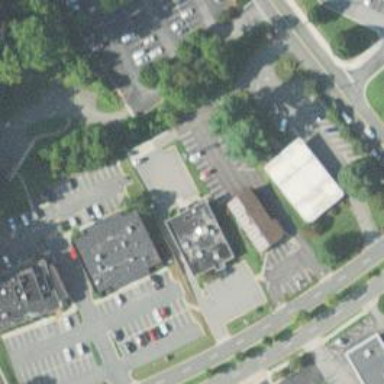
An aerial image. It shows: Healthcare clinic.